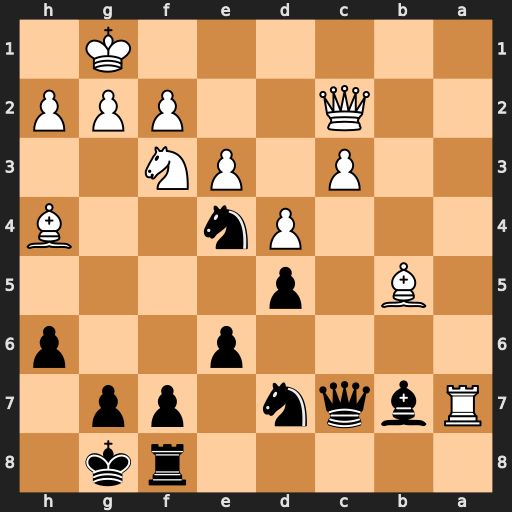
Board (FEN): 5rk1/Rbqn1pp1/4p2p/1B1p4/3Pn2B/2P1PN2/2Q2PPP/6K1
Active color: b
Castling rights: -
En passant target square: -
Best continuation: Qb6 Rxb7 Qxb7